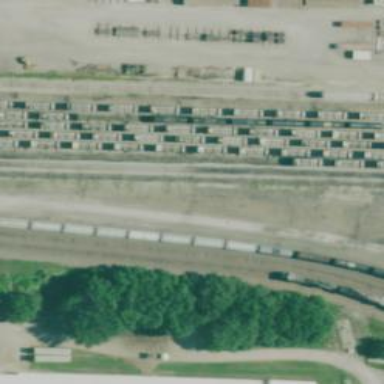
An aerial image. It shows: Railway yard used for servicing trains.